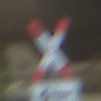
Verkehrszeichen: Andreaskreuz
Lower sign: RichtungsangabeDurchPfeile1
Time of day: Midday
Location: Indoor (Urban)
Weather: NotSpecified
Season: NotSpecified
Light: Natural